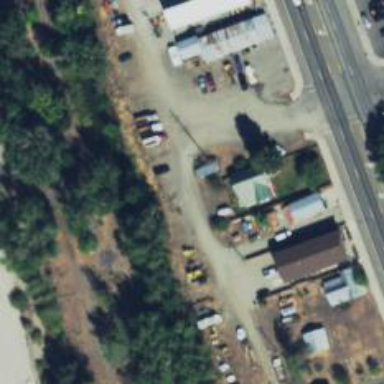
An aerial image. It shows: Alley classified as service road.